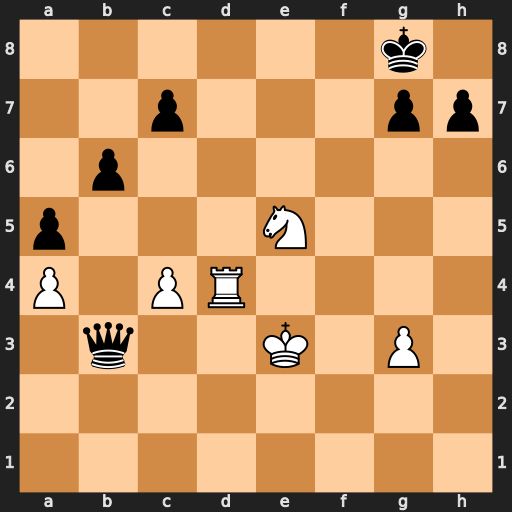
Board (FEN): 6k1/2p3pp/1p6/p3N3/P1PR4/1q2K1P1/8/8
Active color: w
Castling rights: -
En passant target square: -
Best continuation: Rd3 Qb4 Rd8+